Question: My <URL>
I am studying d3js,i got this implementation of a bar chart with some data.
I need the chart to be inverted.
I tried adding:
'''
var y = d3.scale.linear()
.domain([0, d3.max(jsonData.year)])
.range([500, 0]);
'''
and calling that on the bars:
'''
.attr("y", function(d) {
return y(d);
});
'''
Didnt work..
How do i get around this? I think am missing something..
This is what i want along with the axis:

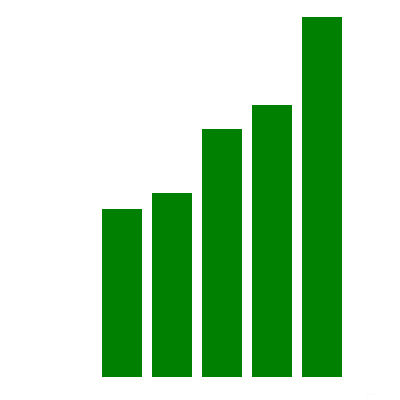
Answer: how's this? <URL>
the problem was your transform, translate coordinates on appending the x and y axes at the bottom.
'''
canvas.append("g")
.call(xAxis)
.attr("transform", "translate(0,0)");
canvas.append("g")
.call(yAxis)
.attr("transform", "translate(-10,0)");
'''
you had (0,250) and (-10,-50) before
EDIT:
<URL>
you needed to add this:
'''
.attr("y", function(d) {
return (h- d.year*10); //Height minus data value
})
'''
where h is the height of your graph area. check the tut in the comments (not enough rep yet)